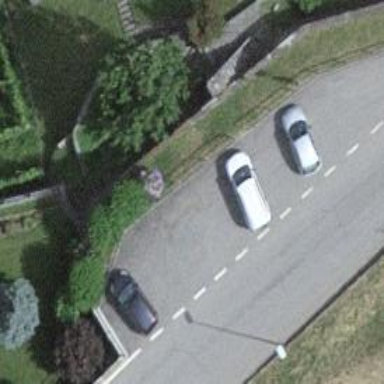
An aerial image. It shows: Parking area with asphalt surface.